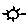
Label: sun